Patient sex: F
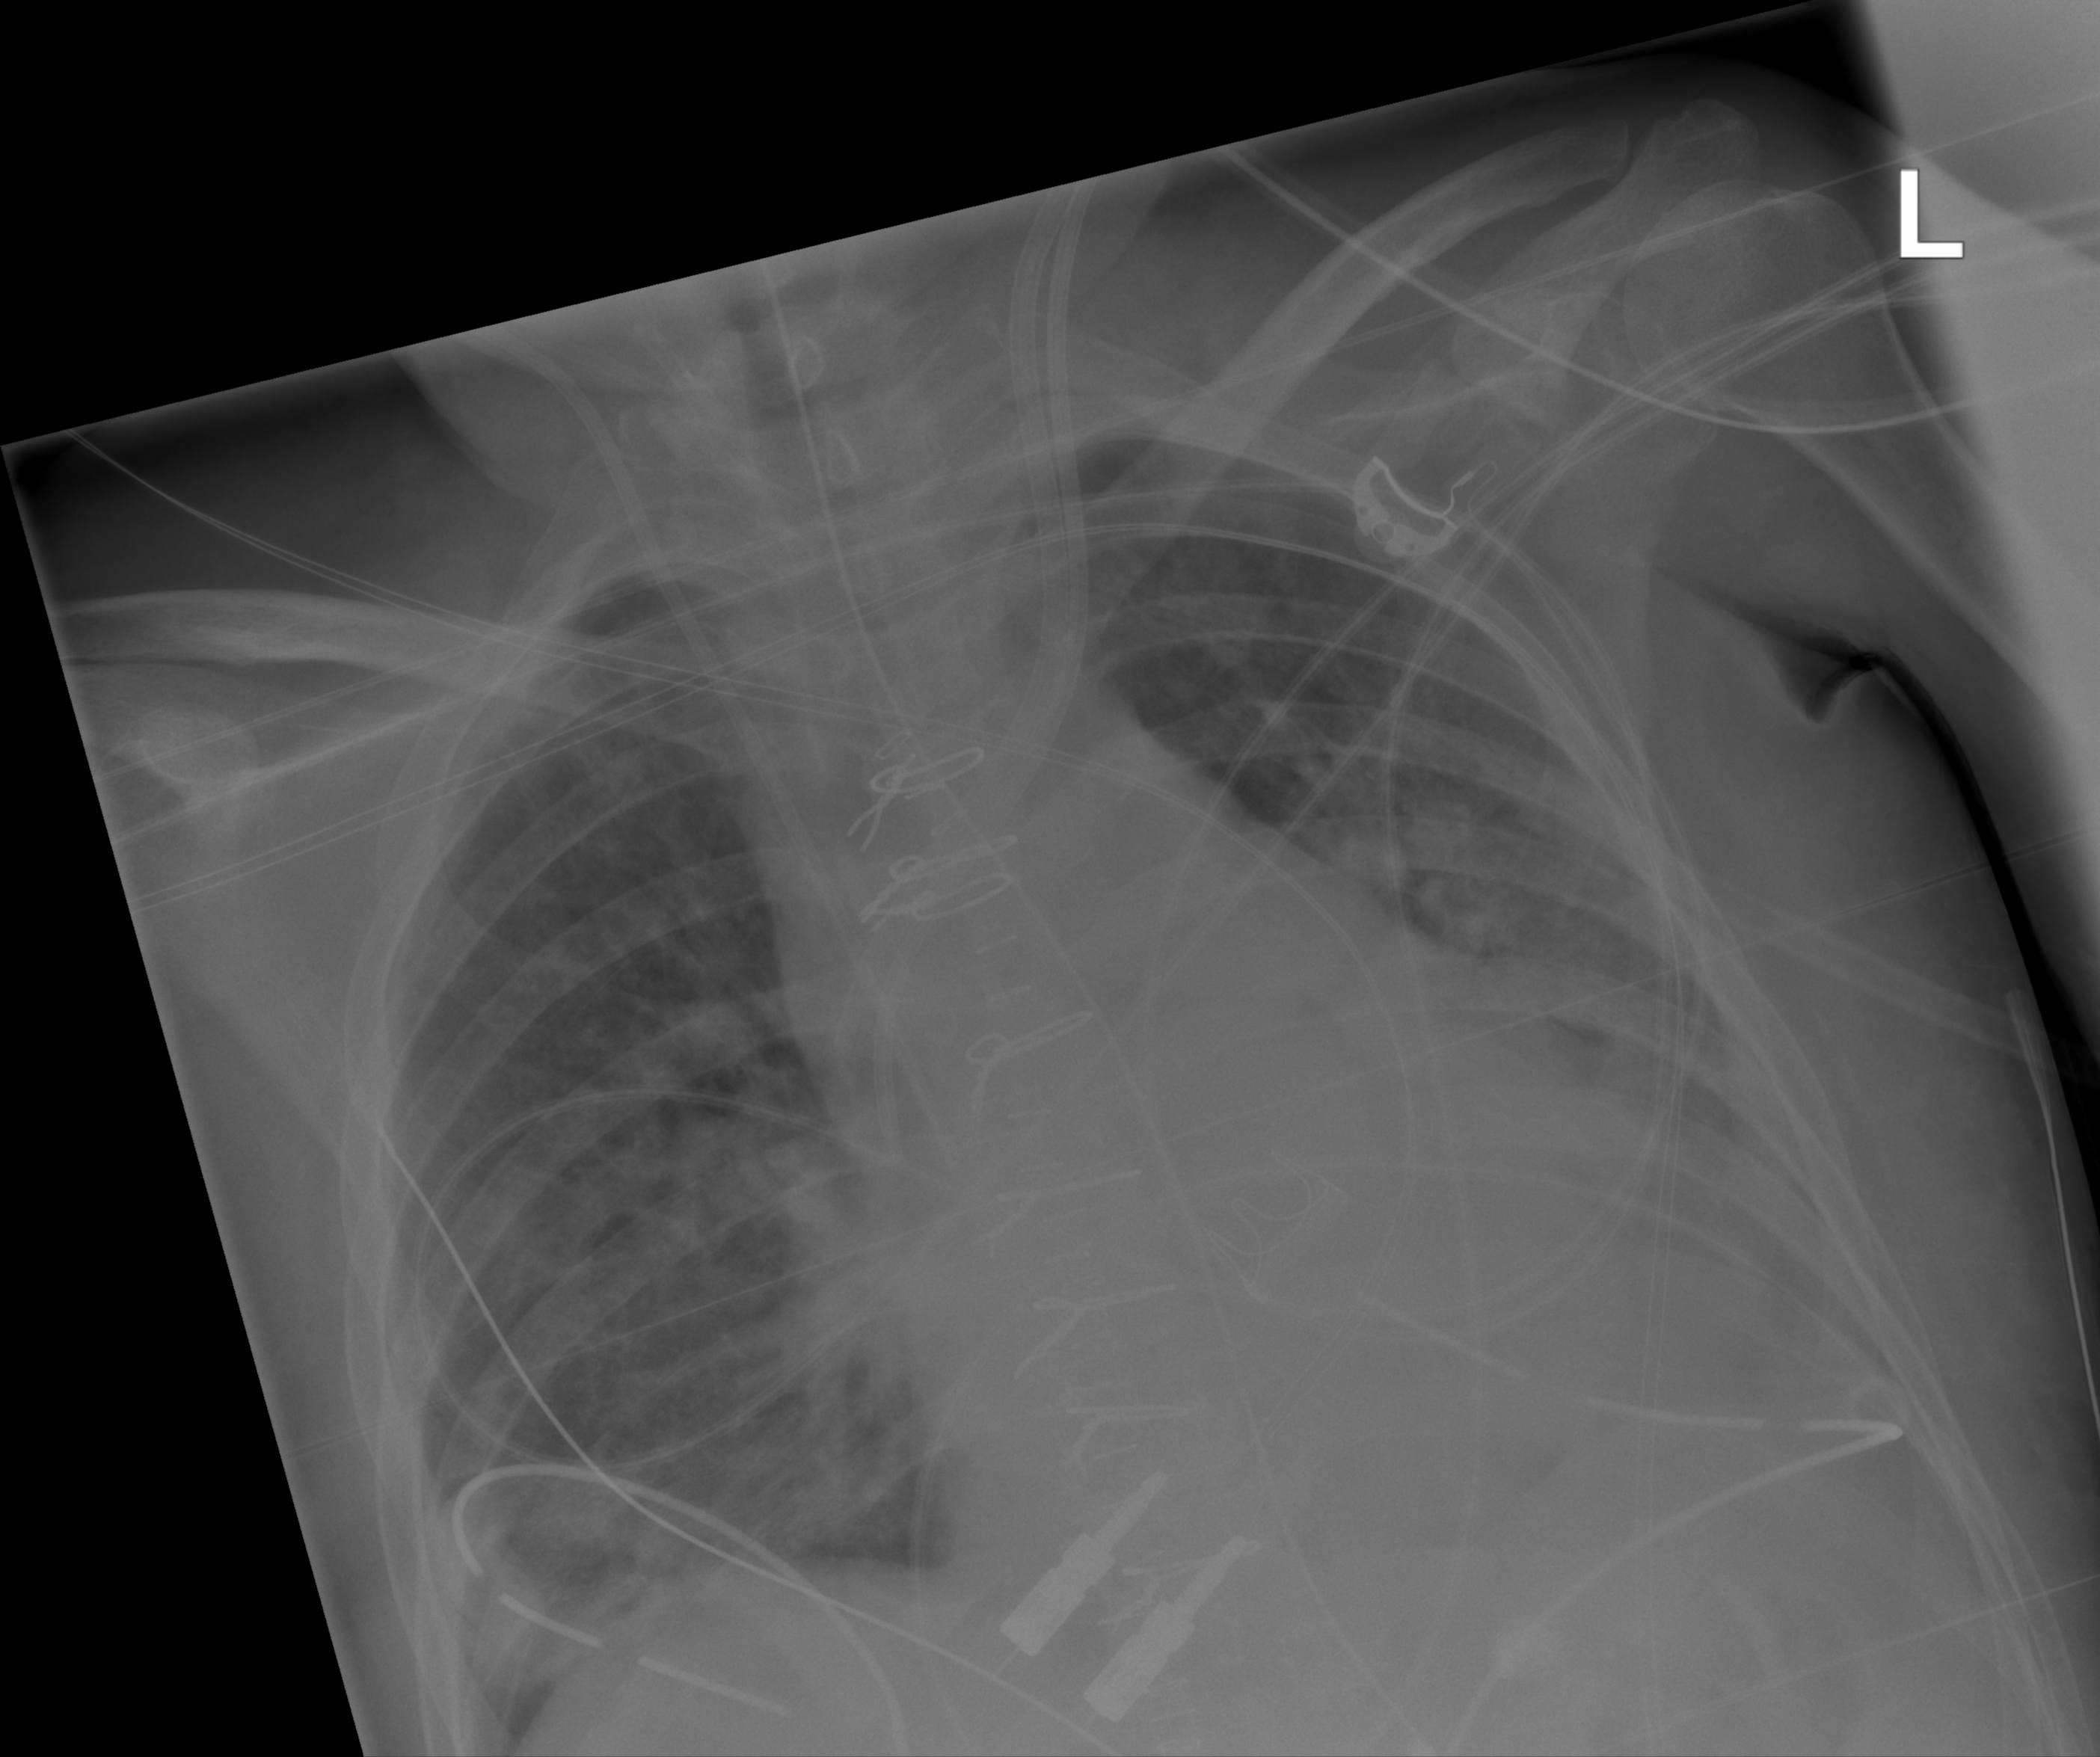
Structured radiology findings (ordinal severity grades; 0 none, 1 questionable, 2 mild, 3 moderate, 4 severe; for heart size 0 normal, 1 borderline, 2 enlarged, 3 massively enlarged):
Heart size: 2
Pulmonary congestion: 2
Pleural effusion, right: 0
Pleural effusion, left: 2
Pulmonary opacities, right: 1
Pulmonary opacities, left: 1
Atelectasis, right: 1
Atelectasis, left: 2